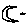
Label: moon